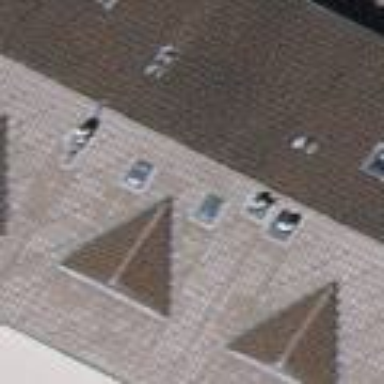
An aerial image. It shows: Gabled roof on residential building.